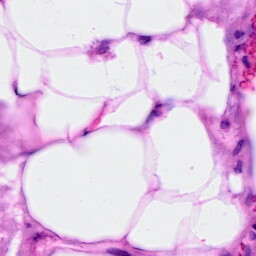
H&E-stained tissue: Breast